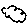
Label: cloud